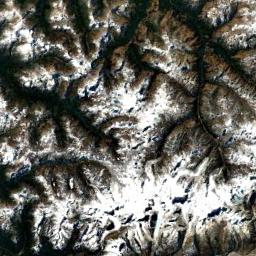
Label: snowberg